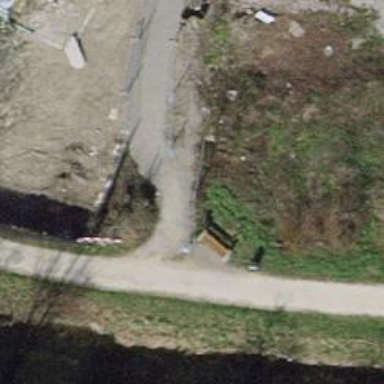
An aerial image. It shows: Brown bench.